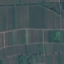
Label: PermanentCrop